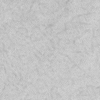
Label: not_dusty